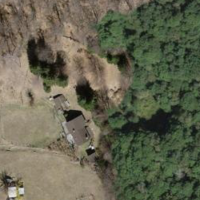
EUNIS habitat code: 41
Species observed at this site:
Prunella vulgaris